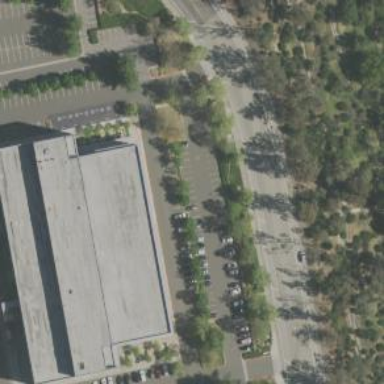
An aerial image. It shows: Building.